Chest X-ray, PA view. Patient: 42 years old, sex F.
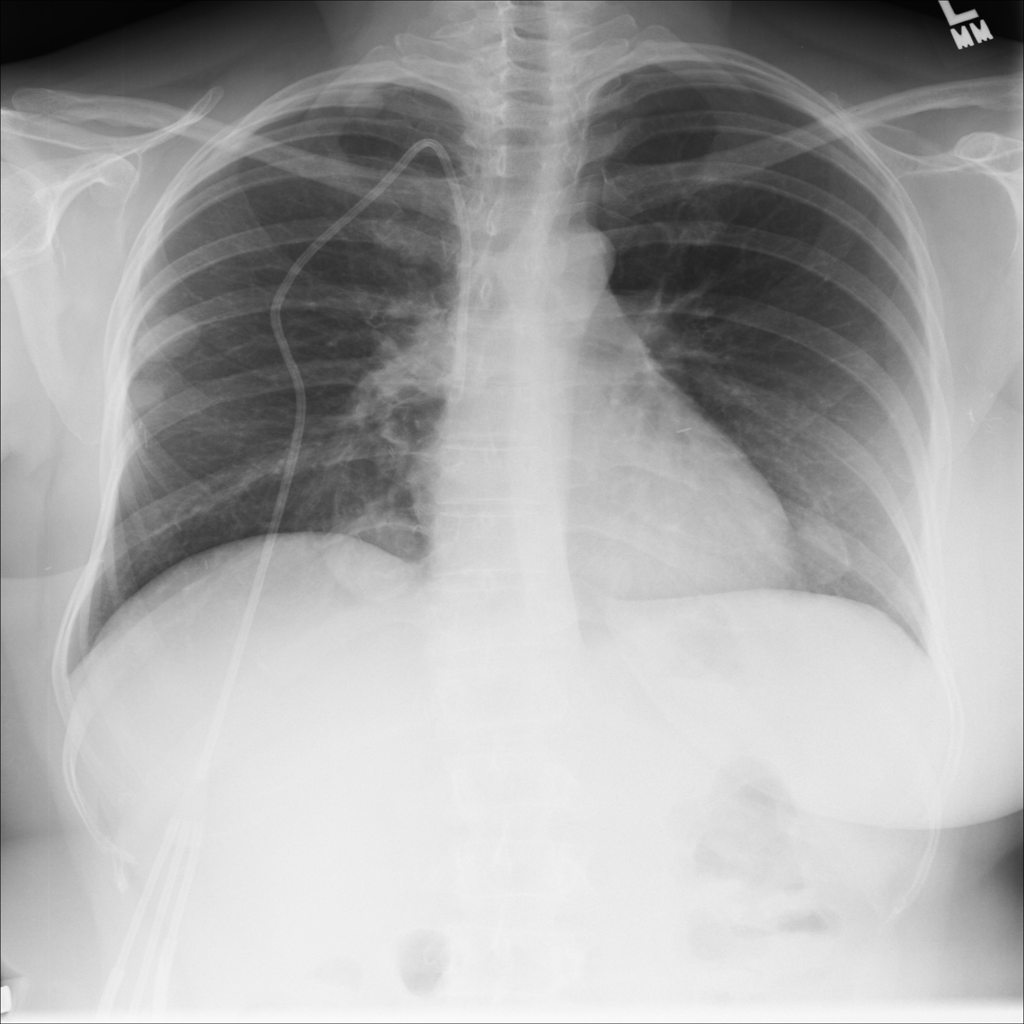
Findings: No Finding